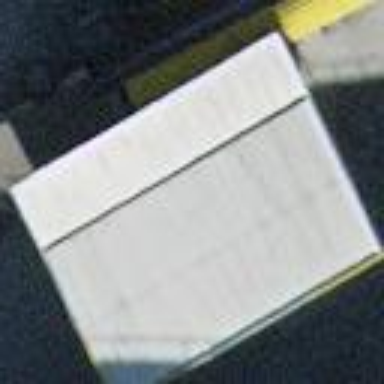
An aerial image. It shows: View of roof of building.